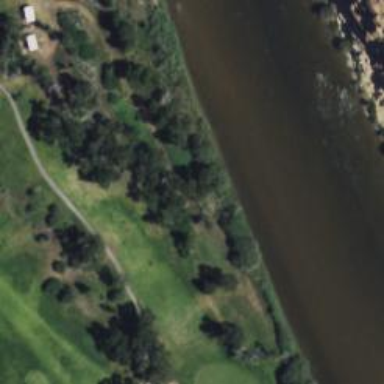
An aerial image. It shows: Path designated for golf carts.